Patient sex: M
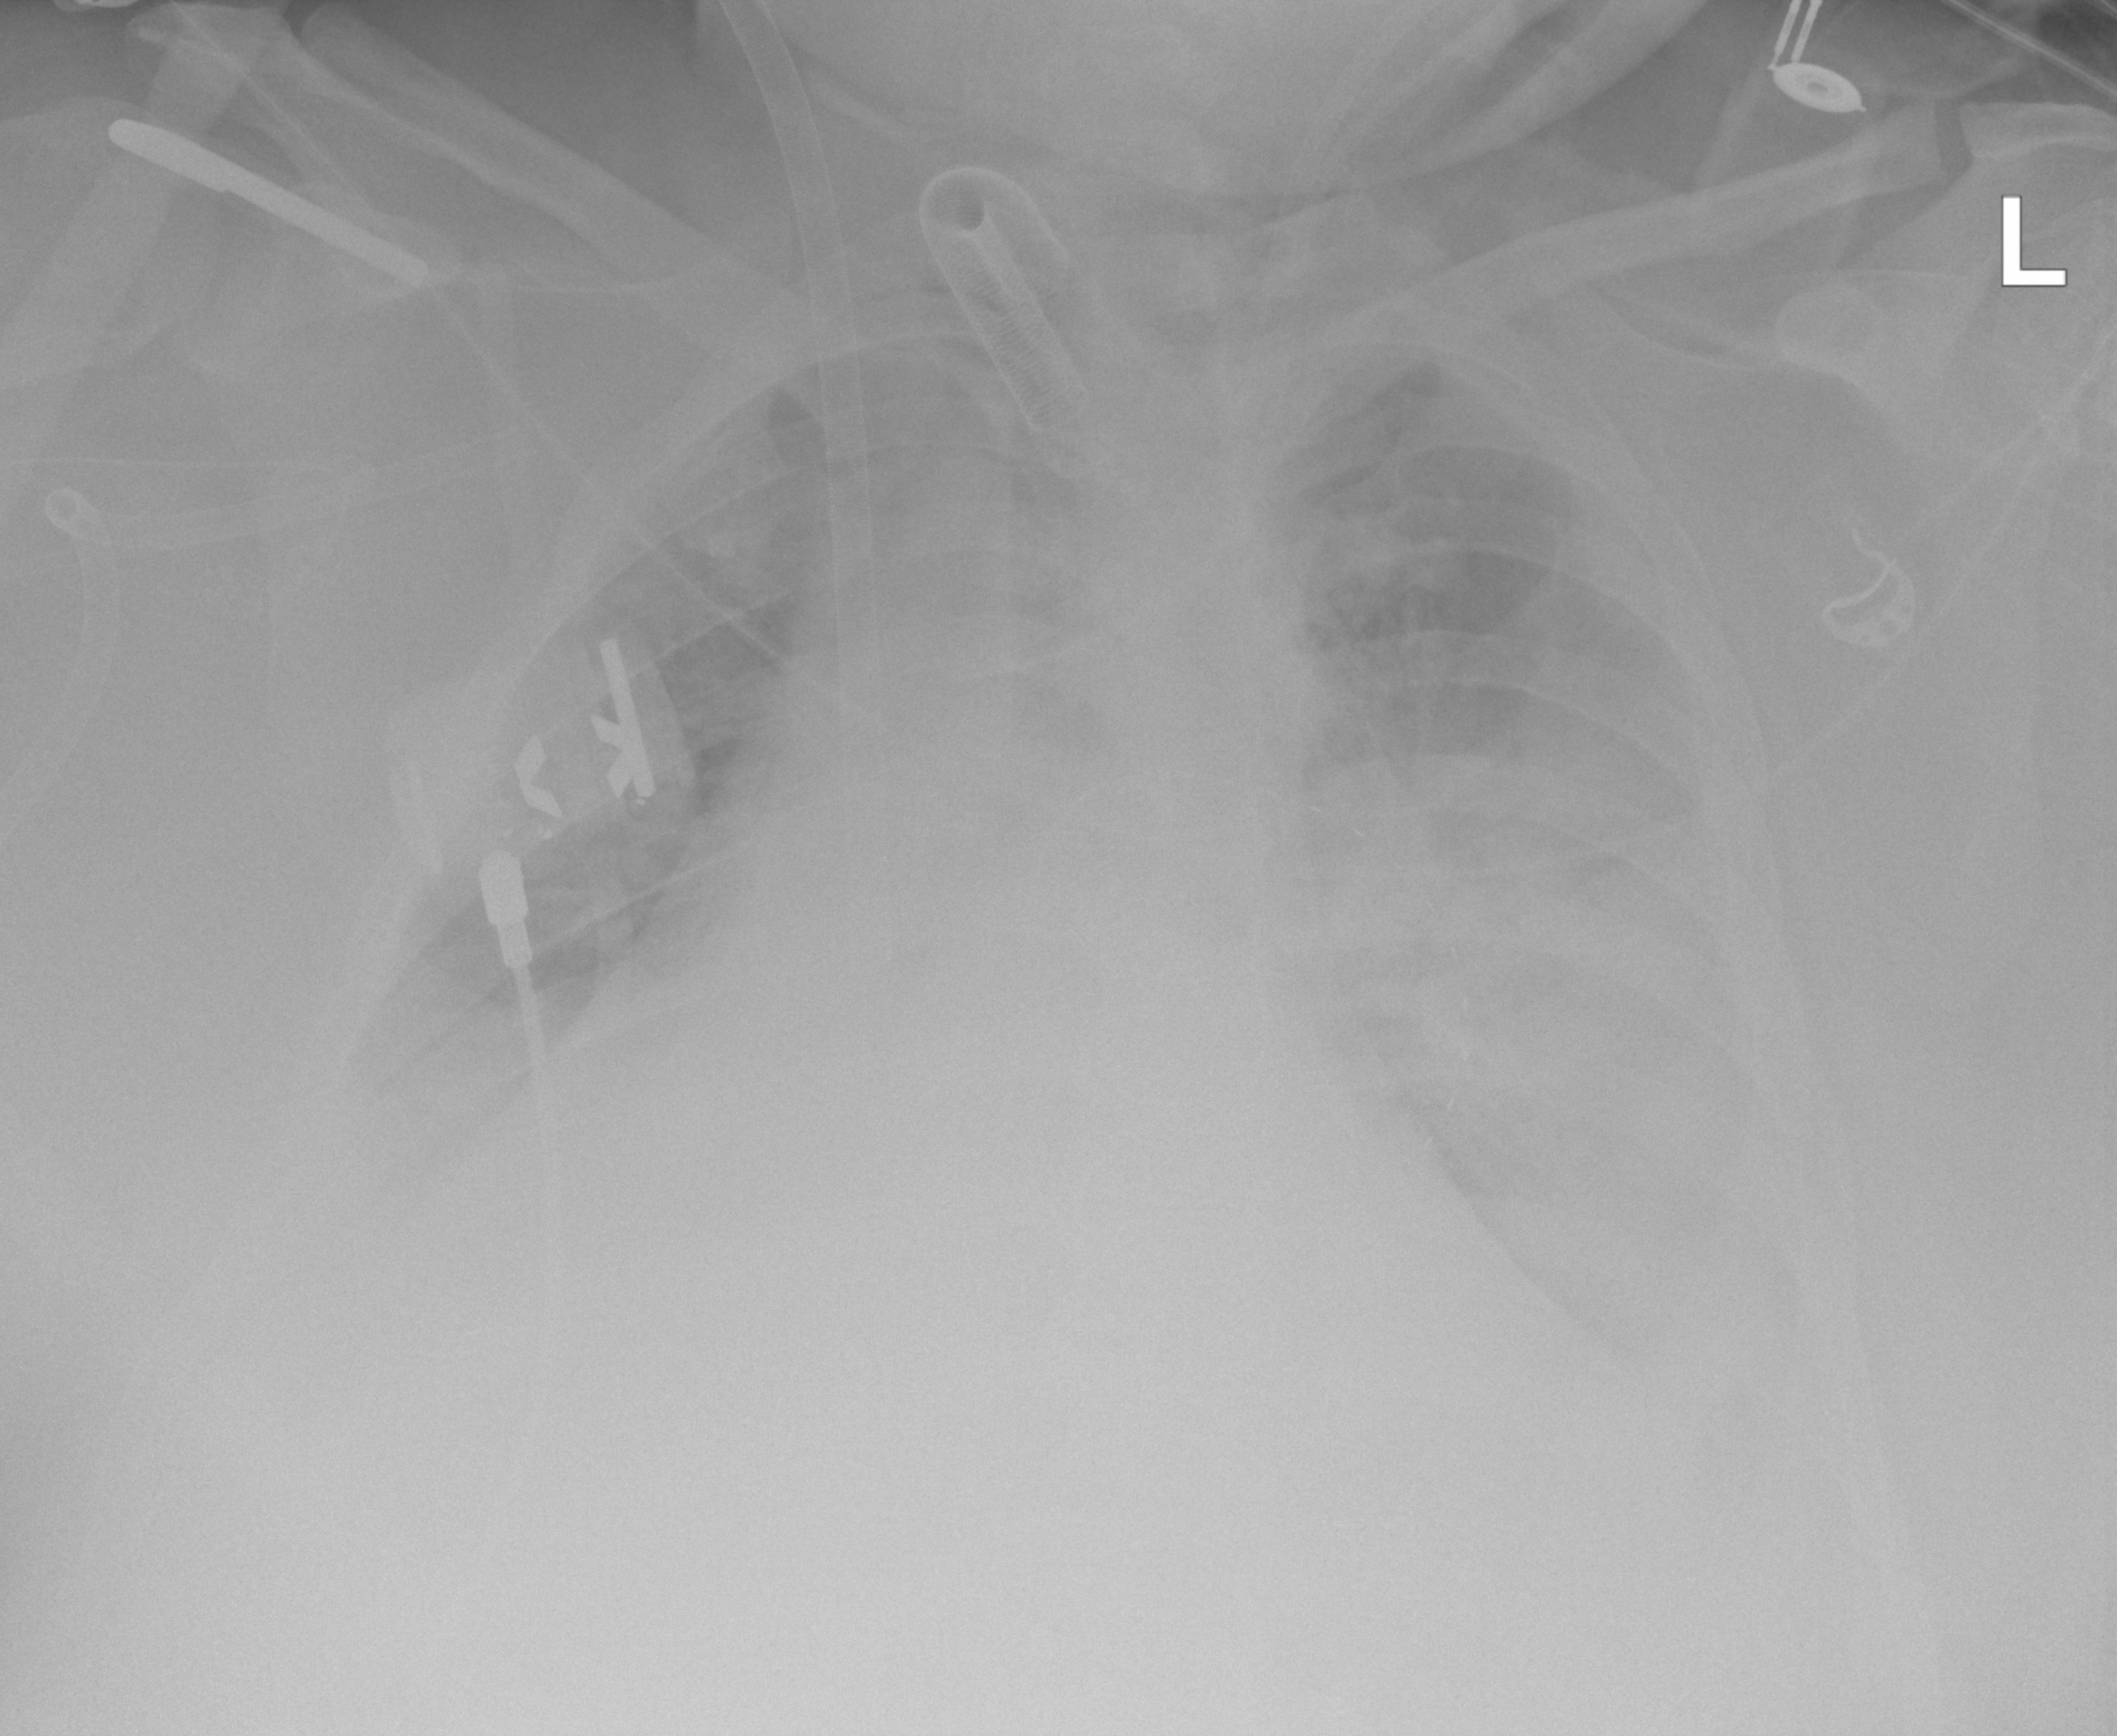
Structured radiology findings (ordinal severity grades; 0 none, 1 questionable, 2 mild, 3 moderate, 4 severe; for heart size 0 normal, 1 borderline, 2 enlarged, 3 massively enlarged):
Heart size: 2
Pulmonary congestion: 3
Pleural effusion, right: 2
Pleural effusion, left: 2
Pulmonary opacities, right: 3
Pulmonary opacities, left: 3
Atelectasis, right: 2
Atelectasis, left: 3